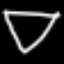
Label: diamond